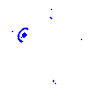
Particle: pion